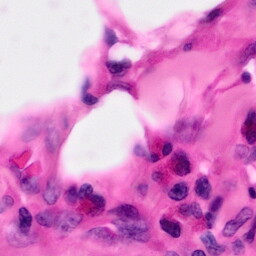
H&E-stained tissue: Pancreatic